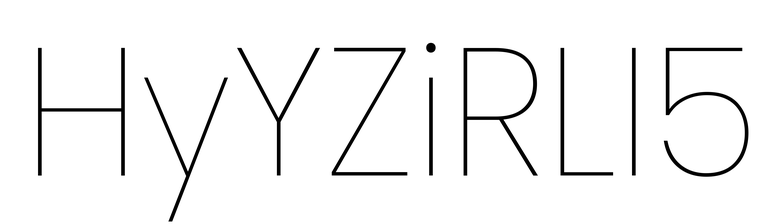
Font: Poppins-Thin